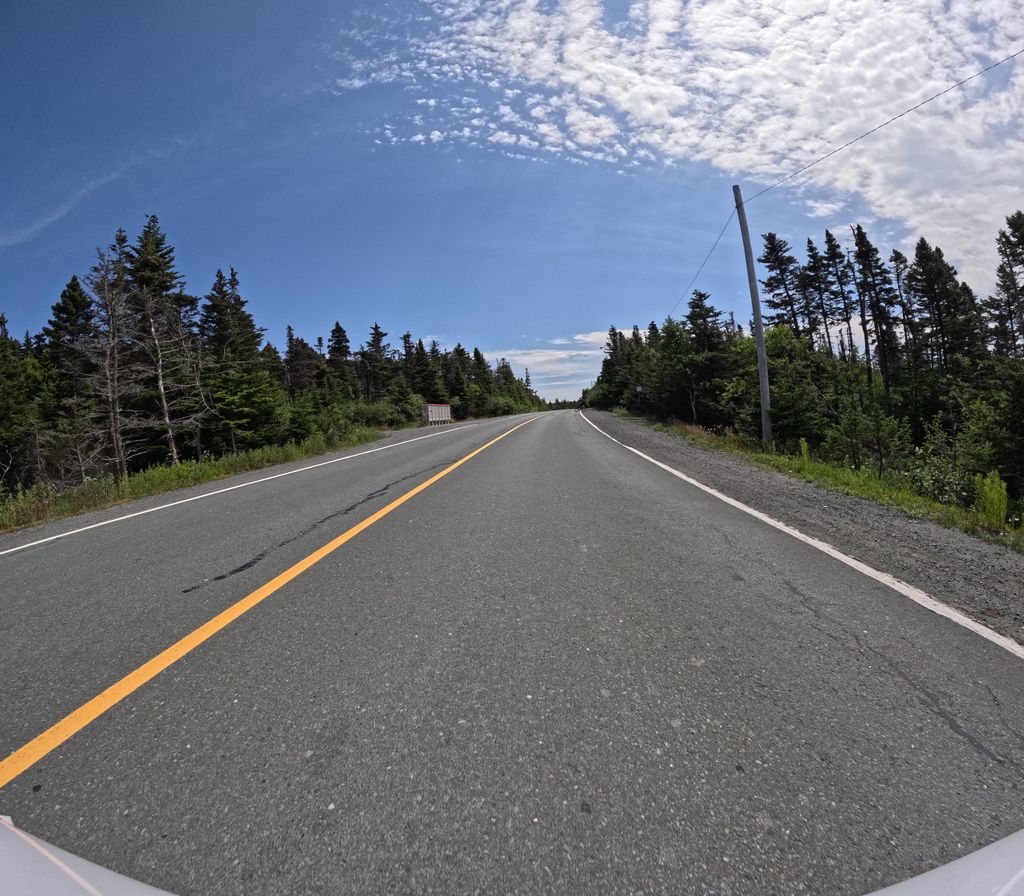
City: st_johns